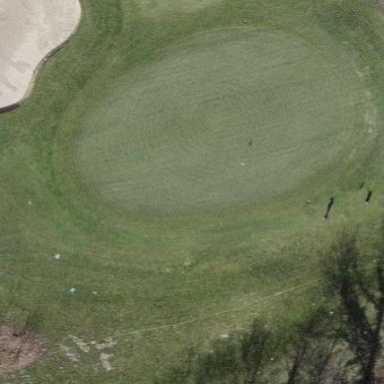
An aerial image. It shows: Grassy pitch designated for golf. It features vibrant green golf course.